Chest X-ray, AP view. Patient: 63 years old, sex M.
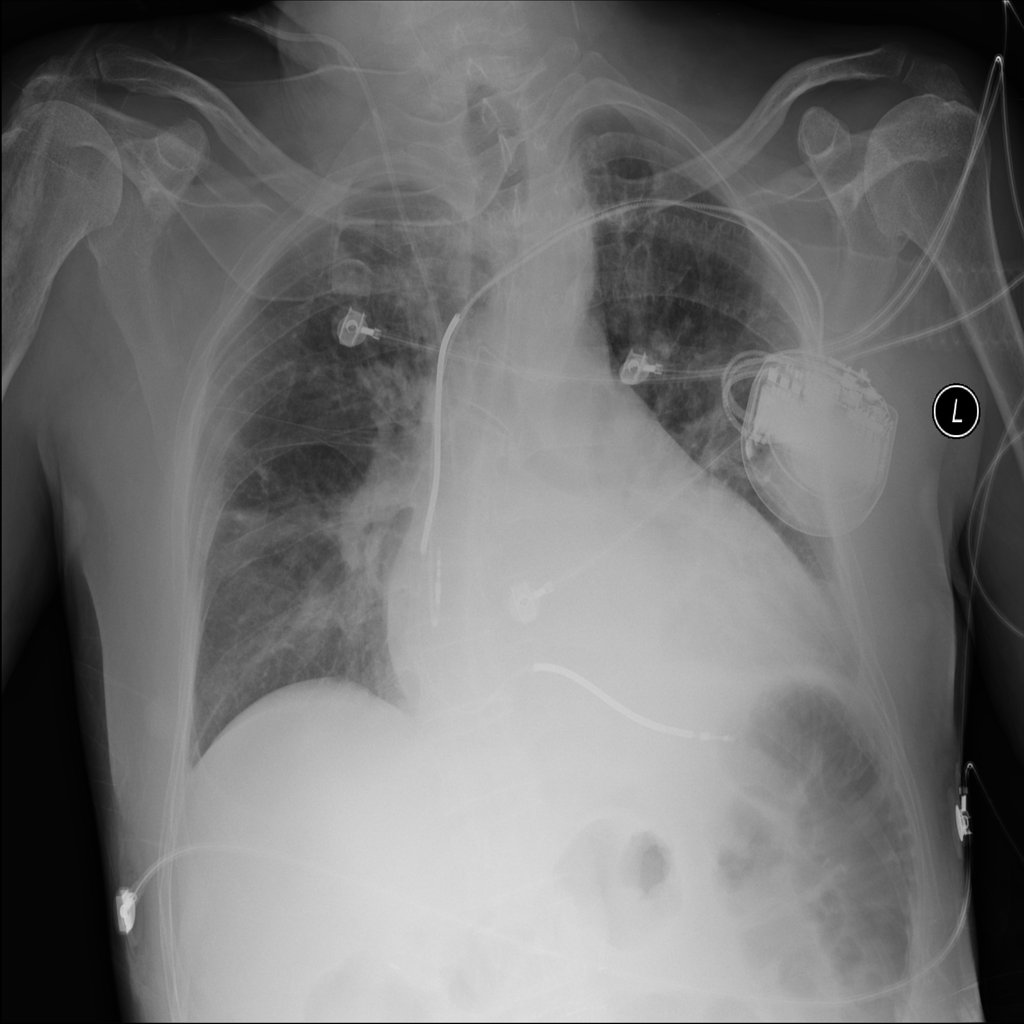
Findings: Cardiomegaly, Edema, Infiltration